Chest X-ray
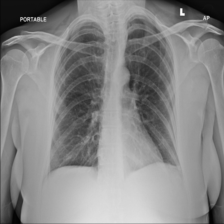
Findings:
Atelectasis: negative
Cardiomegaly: negative
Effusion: positive
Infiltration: negative
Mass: negative
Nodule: negative
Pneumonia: negative
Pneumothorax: negative
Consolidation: negative
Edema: negative
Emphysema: negative
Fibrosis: negative
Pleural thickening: negative
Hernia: negative